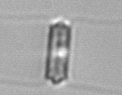
Label: Chaetoceros_didymus